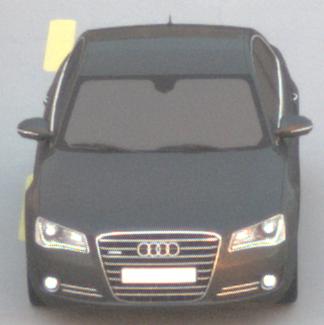
Make: Audi
Model: A8 D4
Model produced from: 2009
Model produced until: 2017
Doors: 4
Color: gray
Road condition: dry road
Daytime: sunrise or sunset
Contrast: medium contrast